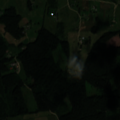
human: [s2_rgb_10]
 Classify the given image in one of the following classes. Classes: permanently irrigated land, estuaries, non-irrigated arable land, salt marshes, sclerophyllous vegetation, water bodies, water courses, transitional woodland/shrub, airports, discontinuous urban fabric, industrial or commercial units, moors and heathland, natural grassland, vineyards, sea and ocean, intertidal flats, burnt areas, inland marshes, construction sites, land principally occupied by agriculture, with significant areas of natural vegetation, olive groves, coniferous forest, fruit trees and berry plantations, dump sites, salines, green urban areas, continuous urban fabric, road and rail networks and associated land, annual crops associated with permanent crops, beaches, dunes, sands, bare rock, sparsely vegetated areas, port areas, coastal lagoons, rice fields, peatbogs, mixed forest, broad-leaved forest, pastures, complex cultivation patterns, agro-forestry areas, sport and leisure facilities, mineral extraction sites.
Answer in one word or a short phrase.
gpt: non-irrigated arable land, complex cultivation patterns, coniferous forest, mixed forest